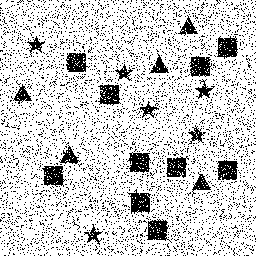
Squares: 10
Triangles: 5
Stars: 6
Total shapes: 21